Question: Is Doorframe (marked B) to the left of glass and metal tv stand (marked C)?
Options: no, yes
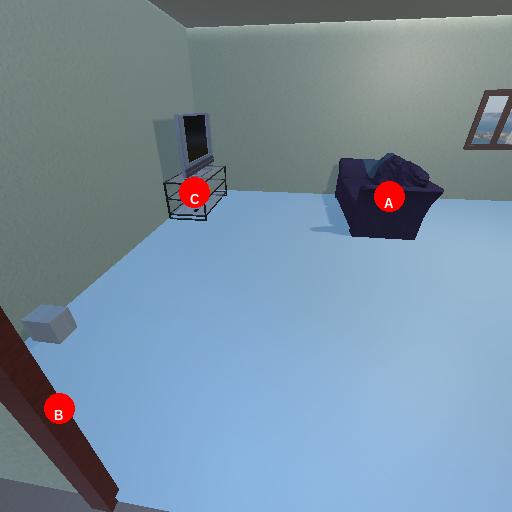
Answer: no